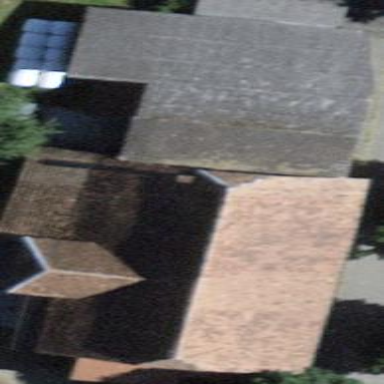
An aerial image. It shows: Barn.